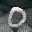
Label: 0